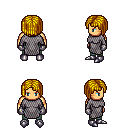
a pixel art fantasy rpg character, male body template, human, tanned skin, chain mail, teal pants, blonde pageboy hairstyle, metal gloves, metal boots, four views (front, back, left, right), 2x2 character sprite sheet, small pixel art, hard edges, no anti-aliasing